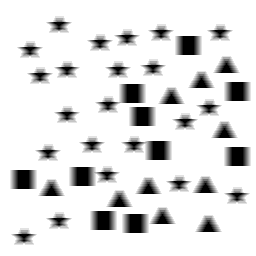
Squares: 10
Triangles: 10
Stars: 22
Total shapes: 42